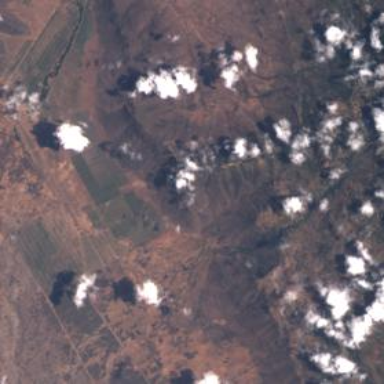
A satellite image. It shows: Farmland with sisal crops growing.